Question: I have a realy weird propblem. Posting JSON data with jQuery.ajax(...) suddenly started to put the content type("application/json" or whatever other content type you might specify) into a request header field named "Content-CtrlType" instead of "Content-Type". "Content-Type" also exists but contains "text/plain":

I use jQuery 1.7.2. The problem exists on IE9, Firefox 12 and Chrome. Have not tested other browsers, as I believe it is not browser related.
This is my JavaScript code that generates the request:
'''
...
var ajaxOptions = {
url: url,
type: 'POST',
dataType: 'json',
data: JSON.stringify(params),
contentType: 'application/json; charset=utf-8',
cache: false,
error: function (jqXHR, textStatus, errorThrown) { .... },
success: function(data, textStatus, jqXHR) { .... },
converters: {
"text json": function(data) { .... }
}
};
$.ajax(ajaxOptions);
...
'''
"params" is my JavaScript object holding the data to transmit.
Anyone an idea what goes wrong?
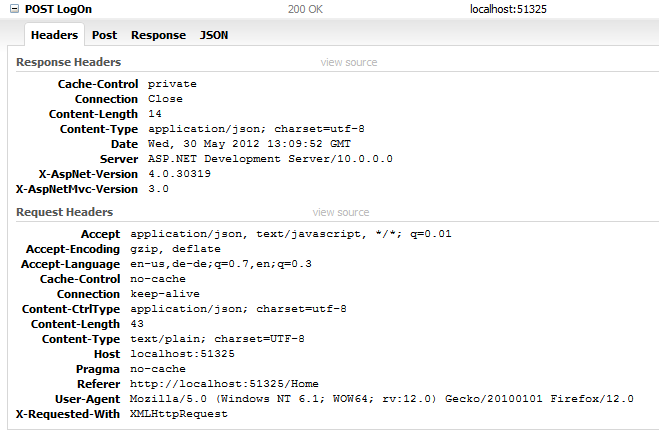
Answer: Well, after Jonathan confirmed that nothing is wrong with my code I started an in detail debugging session and dived into jQuery code. And here I found the problem. Probably as a result of some refactoring the setting of the request header field "Content-Type" was renamed to "Content-CtrlType". If it would have been renamed to something else it would have been much more obvious. @*$&SS... So much about trifle refactoring...
Sorry for bothering!